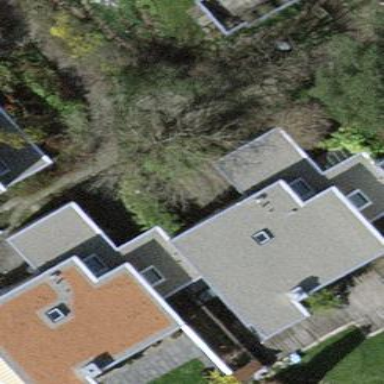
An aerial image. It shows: Close-up view of roof part of building.